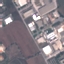
Label: Industrial